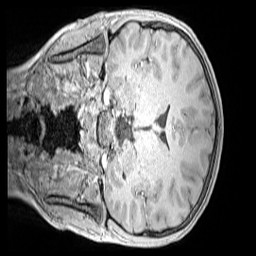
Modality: MP2RAGE
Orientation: coronal
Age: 12
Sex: male
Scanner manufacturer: siemens
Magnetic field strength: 3 T
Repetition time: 4 s
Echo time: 0.00299 s